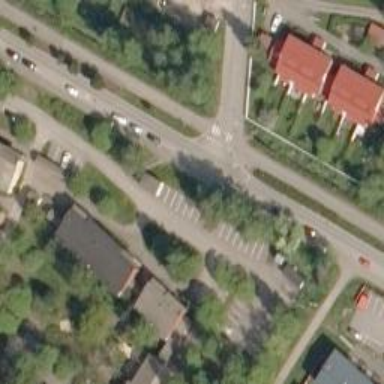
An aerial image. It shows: Uncontrolled crossing on the road.